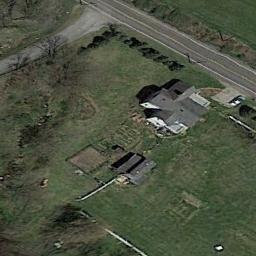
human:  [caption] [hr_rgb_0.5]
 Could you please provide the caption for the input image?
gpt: There are several houses among the lush woods .

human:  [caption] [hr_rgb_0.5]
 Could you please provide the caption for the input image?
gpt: There are several buildings of different shapes and sizes in the sparse residential .

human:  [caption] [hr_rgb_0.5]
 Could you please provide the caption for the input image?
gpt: There are several houses of different sizes in a sparse residential area surrounded by grass and a road .

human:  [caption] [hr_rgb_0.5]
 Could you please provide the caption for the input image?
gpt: The sparse residential is on the grass next to some trees and a road .

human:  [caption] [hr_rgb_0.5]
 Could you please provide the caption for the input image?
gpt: A sparse residential area with two black buildings on the green meadow .